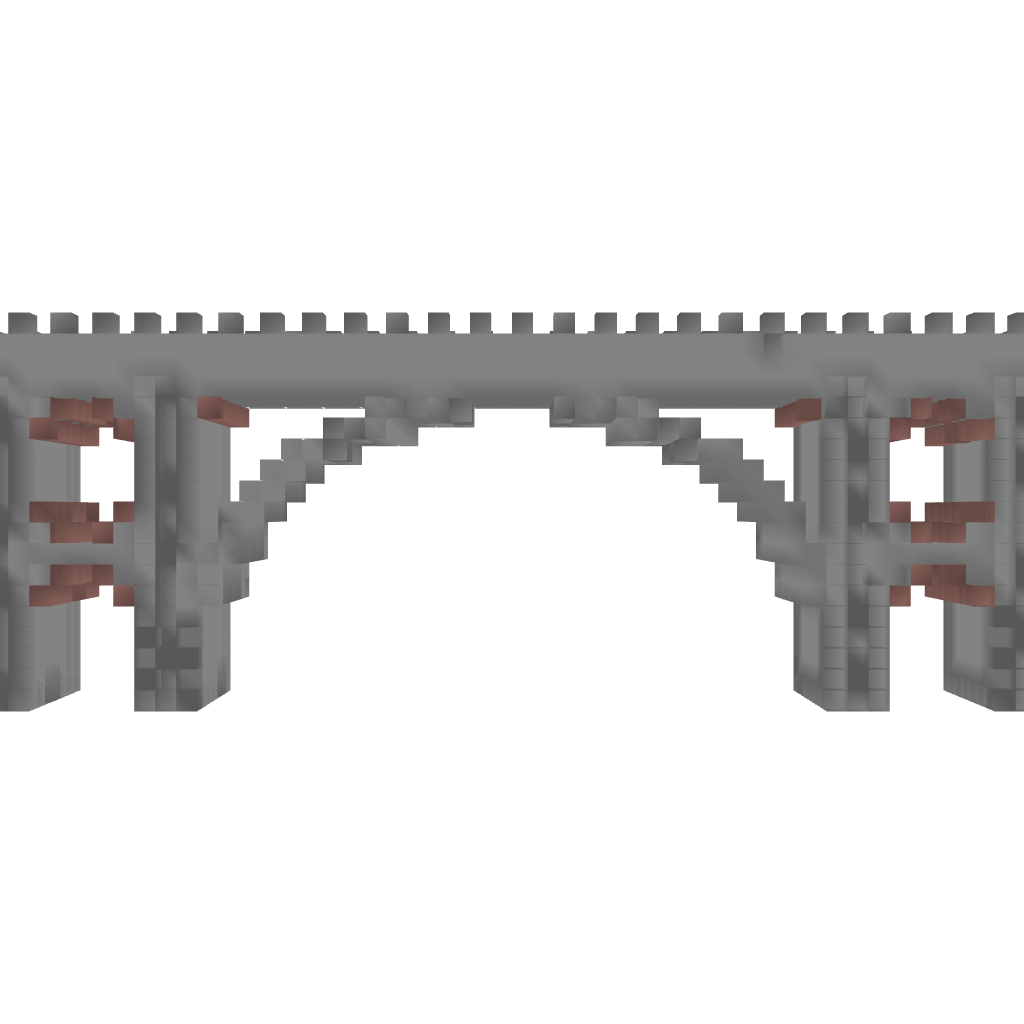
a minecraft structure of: large stone brick bridge high quality